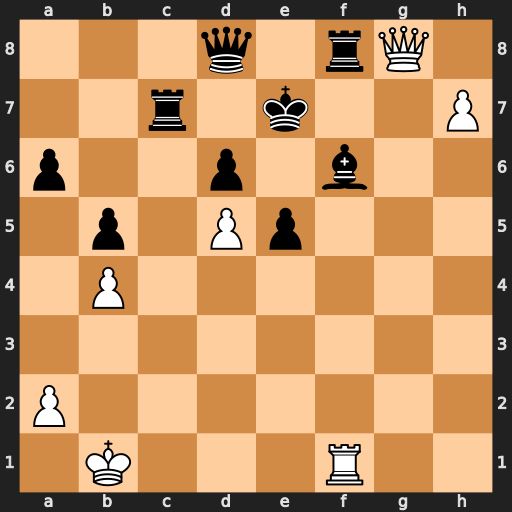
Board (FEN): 3q1rQ1/2r1k2P/p2p1b2/1p1Pp3/1P6/8/P7/1K3R2
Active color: w
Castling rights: -
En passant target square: -
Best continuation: Qe6#